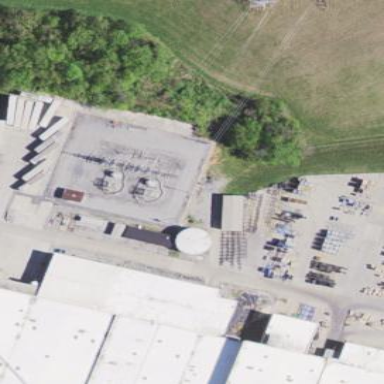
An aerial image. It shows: Industrial substation surrounded by fence.